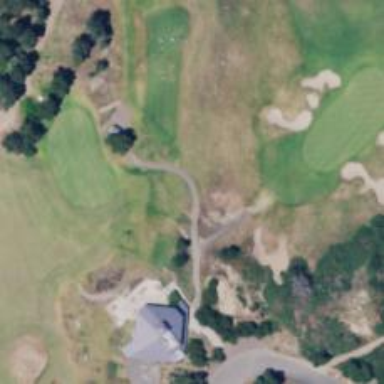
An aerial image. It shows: Footway that serves as golf path.